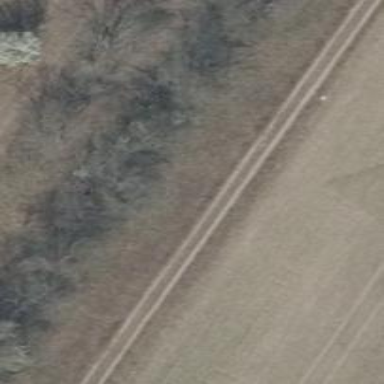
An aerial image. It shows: Sandy track with grade5 tracktype.